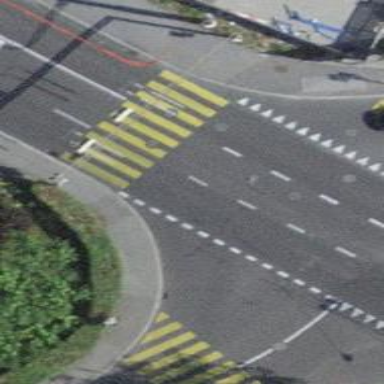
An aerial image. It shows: Pedestrian crossing with zebra markings on the footway.